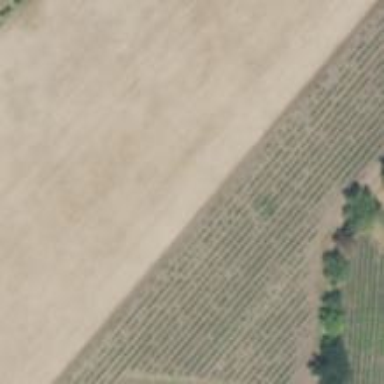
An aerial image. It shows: Vineyard where grapes are grown.